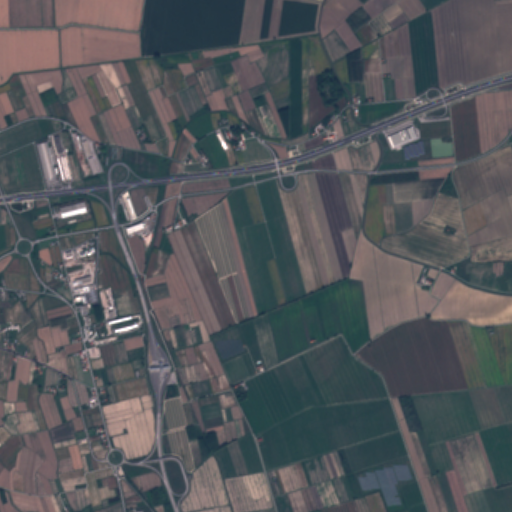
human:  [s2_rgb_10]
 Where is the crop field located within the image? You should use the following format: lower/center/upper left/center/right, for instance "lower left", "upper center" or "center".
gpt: The crop field is located in the lower left of the image.
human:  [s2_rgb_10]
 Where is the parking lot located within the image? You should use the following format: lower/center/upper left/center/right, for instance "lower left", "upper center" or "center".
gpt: The parking lot is located in the lower left of the image.
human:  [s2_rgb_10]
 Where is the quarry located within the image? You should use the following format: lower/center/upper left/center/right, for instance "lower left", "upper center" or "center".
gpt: There is no quarry in the image.